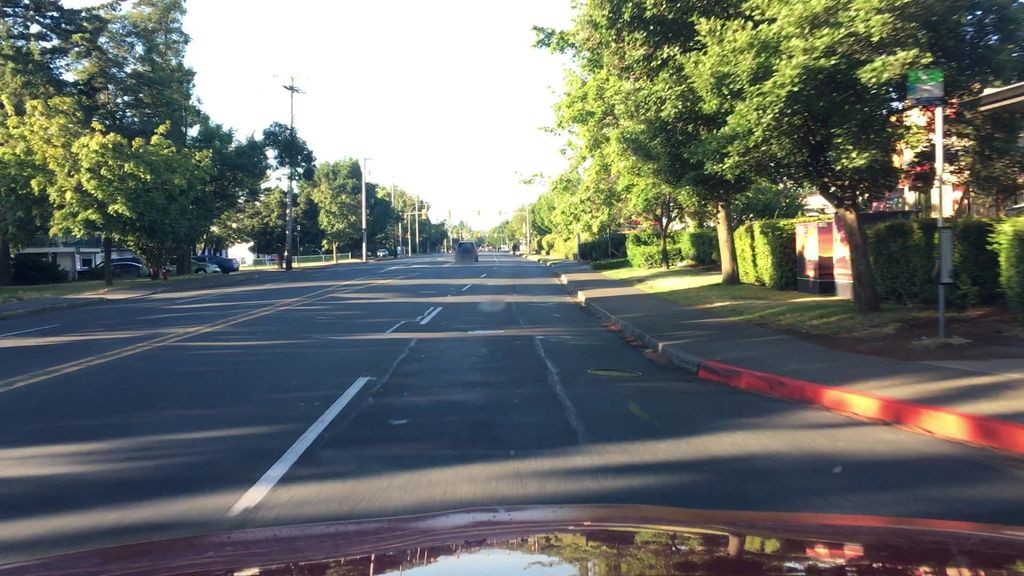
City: victoria